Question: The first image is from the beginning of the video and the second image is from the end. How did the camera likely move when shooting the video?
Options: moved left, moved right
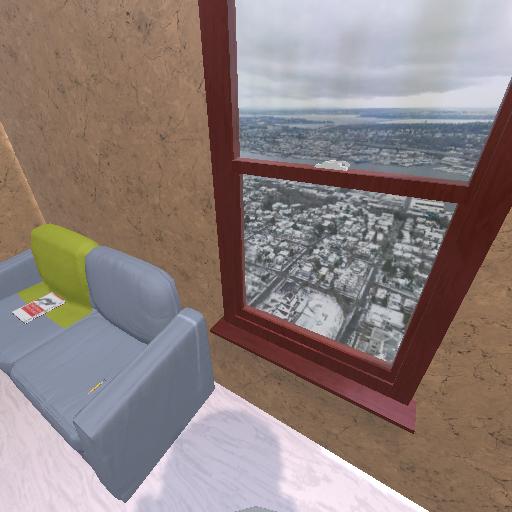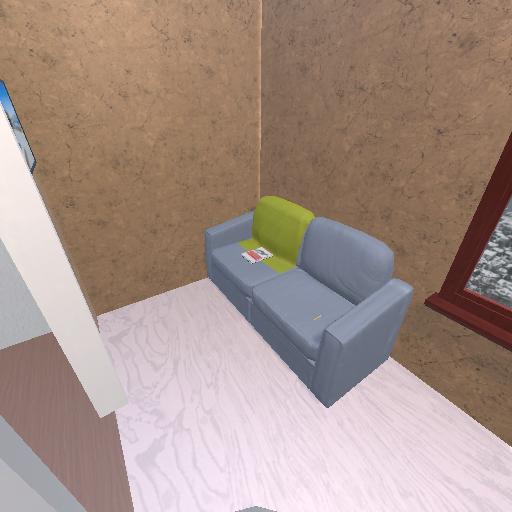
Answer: moved left